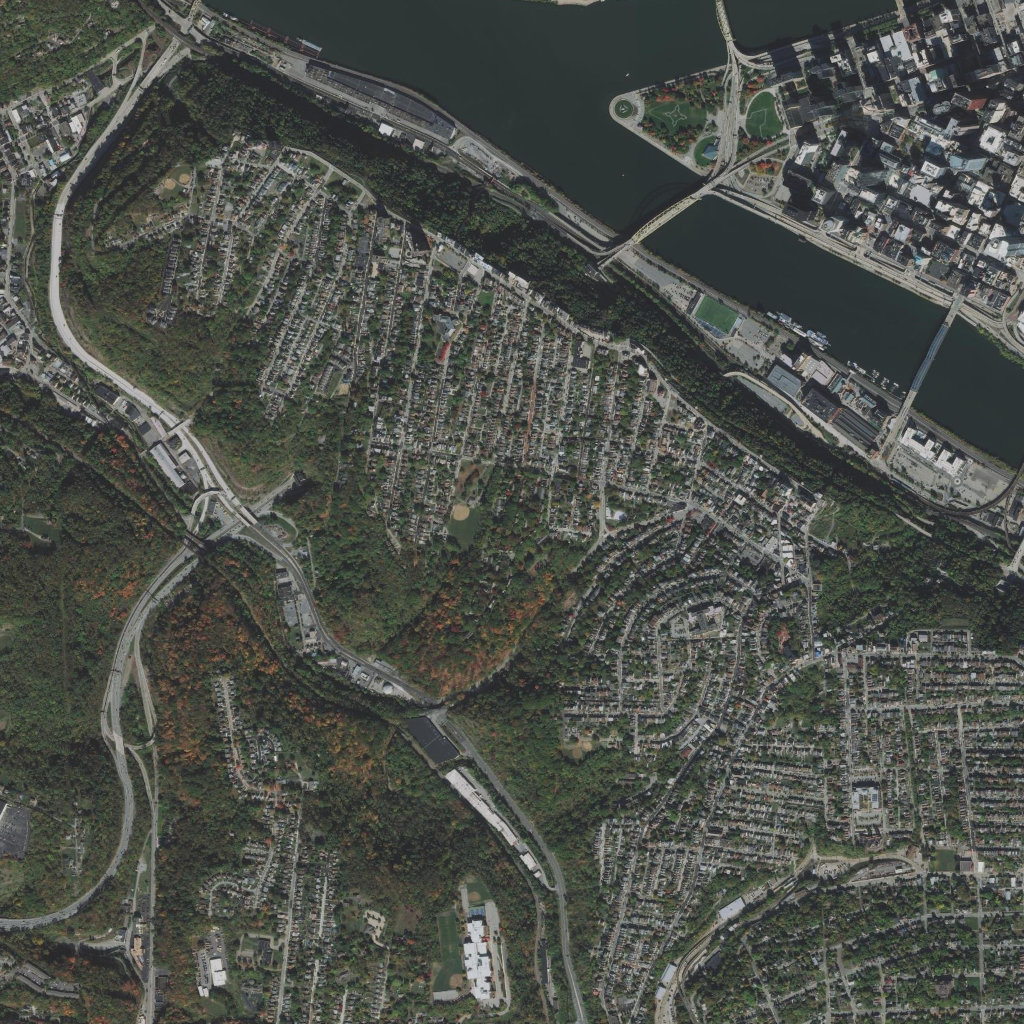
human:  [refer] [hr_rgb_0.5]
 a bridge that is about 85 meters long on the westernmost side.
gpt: <box>[[11, 71, 11, 74, 0]]</box>